Question: I am trying to integrate Google APIs Objective-C Client Library in my application, I follow the guide given <URL>. but now the problem is it is giving me 8 errors. And i am unable to understand where the problem is. Can any one guide me where the problem is, I am using xcode 4.6

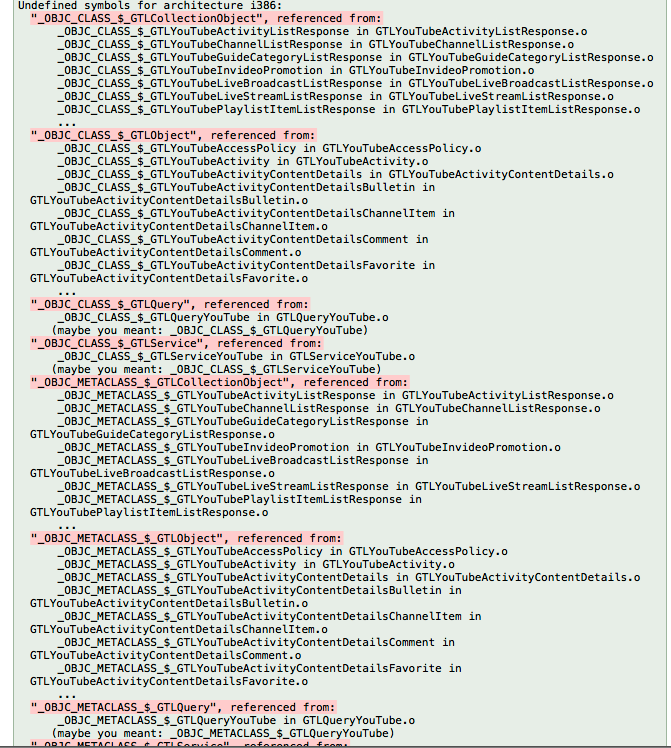
Answer: Actually You have compiled that static library for Device only. To compile it for Simulator just select the "iPhone 6.x Simulator" or any whatever simulator version you have available in GTL.xcodeproject and compile that project. And follow that same process that is mentioned in tutorial.
After you have compiled and build, goto Organiser->Projects->GTL and click on the little arrow for Derived Data.
You will find libGTLTouchStaticLib.a file and Headers folder in derived data's project folder->Build->Products->Debug-iphonesimulator
First rename that static library because you have already added static library for device with the same name after that drag that file into your project.